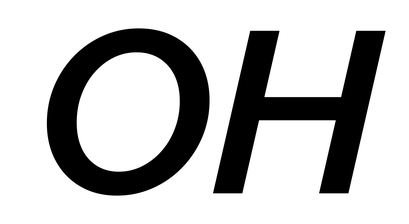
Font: InstrumentSans-Italic_SemiBold_Italic